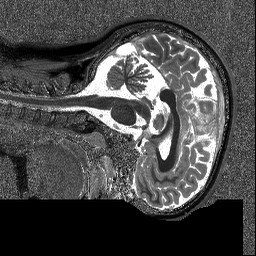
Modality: T1map
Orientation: sagittal
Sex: female